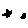
Label: star